Показанная на рисунке схема состоит из источника постоянного напряжения с внутренним сопротивлением $R_e$ и ЭДС $E$, $N$ резисторов сопротивления $R$ и $N+1$ одинаковых проводящих шариков радиуса $r$, подключенных к цепи с помощью тонких проводов. Для устранения влияния шариков друг на друга каждый их них окружён тонкой проводящей заземлённой оболочкой радиуса $r_0>r$. Изначально шарики не заряжены и пронумерованы слева направо от $1$ до $N+1$. После замыкания ключа на шариках накапливается общий заряд $Q$. Электрическая постоянная равна $k$.
Выразите радиус $r$ заземляющих оболочек шариков через остальные параметры системы.
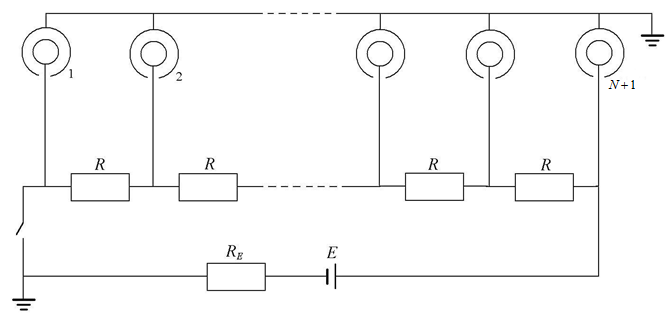
Ответ: $$r=\left(\frac{N(N+1) E R}{2 k Q\left(N R+R_{E}\right)}+\frac{1}{r_{0}}\right)^{-1}.$$
Темы:
T, Электростатика, Электромагнетизм, Емкость, Китайские